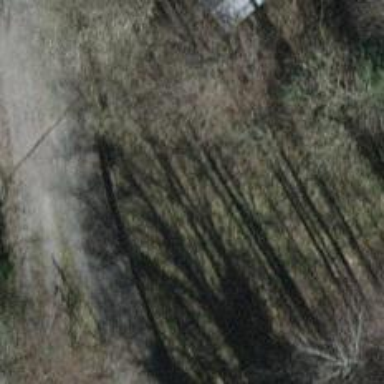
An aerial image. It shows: Dirt track road with grade2 tracktype.